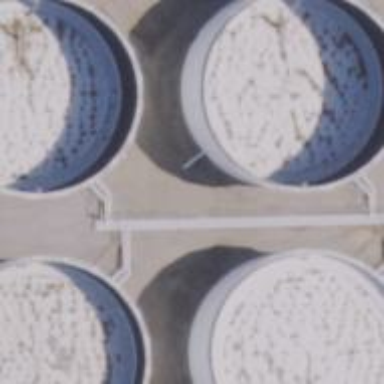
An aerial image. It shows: Storage tank that is man-made.